Aerial crown-view tile of a tropical tree (Barro Colorado Island, Panama), acquired 20250317:
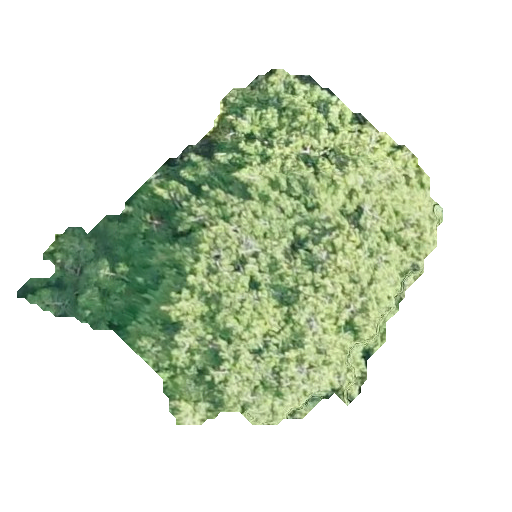
Species: Virola surinamensis
GBIF accepted scientific name: Virola surinamensis
Crown area: 130.06 m²